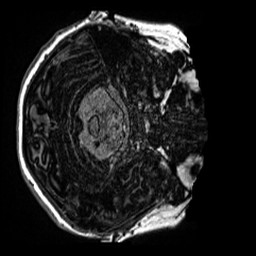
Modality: MP2RAGE
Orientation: axial
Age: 11
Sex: female
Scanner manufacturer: siemens
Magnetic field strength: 3 T
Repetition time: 4 s
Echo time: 0.00299 s